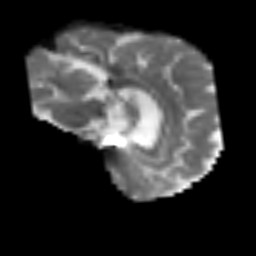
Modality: T2w
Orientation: sagittal
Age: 64
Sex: male
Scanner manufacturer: siemens
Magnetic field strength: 3 T
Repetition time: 3.2 s
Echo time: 0.081 s